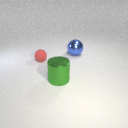
small red rubber sphere to the left of large blue metal sphere